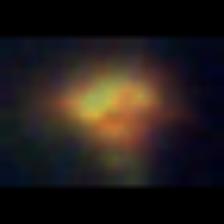
Taxon: NanoPlankton
Group: Other